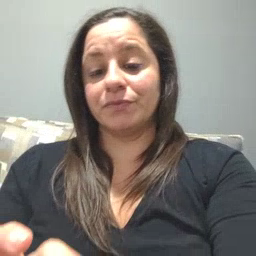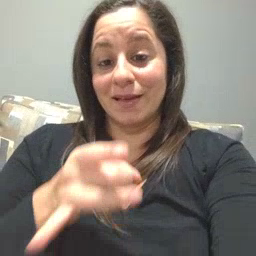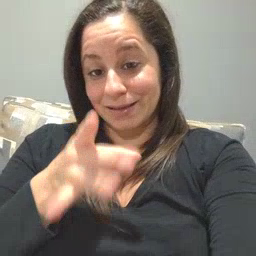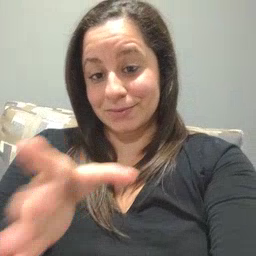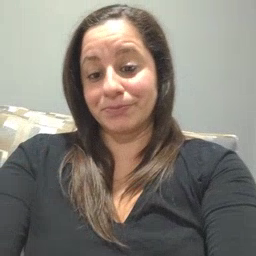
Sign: hate